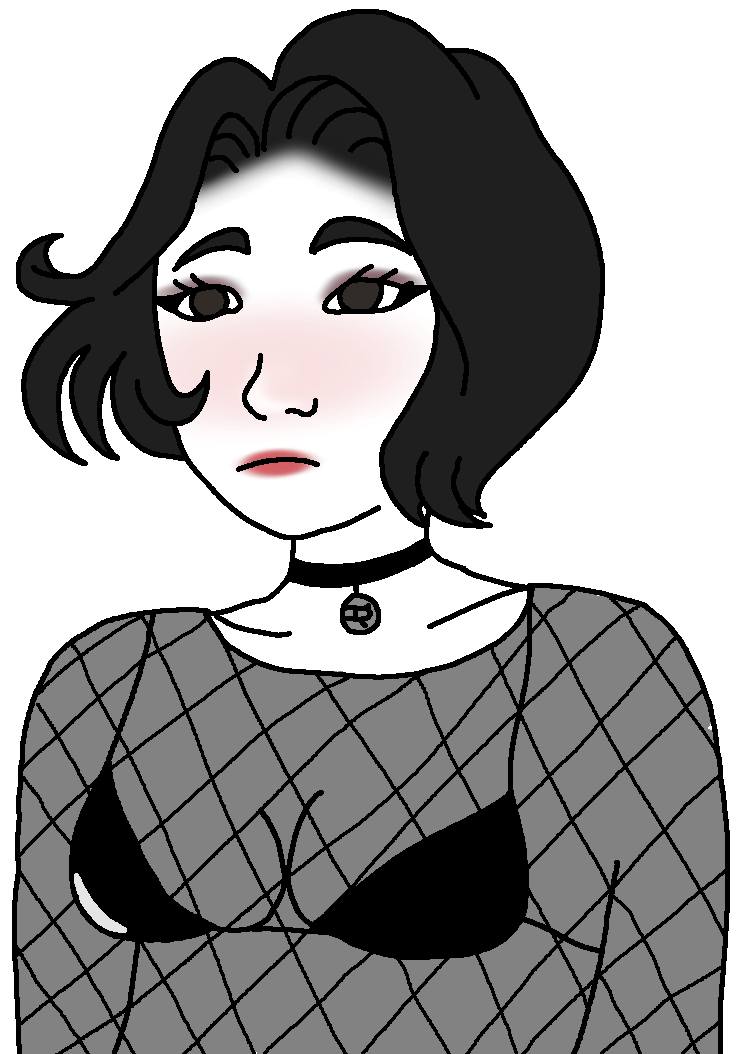
Label: 5_Doomer_Girl